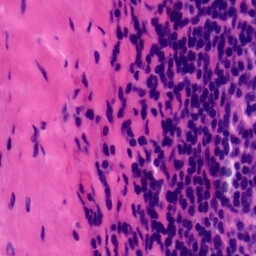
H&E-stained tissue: Tonsil